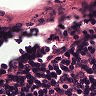
Metastatic tissue present: no